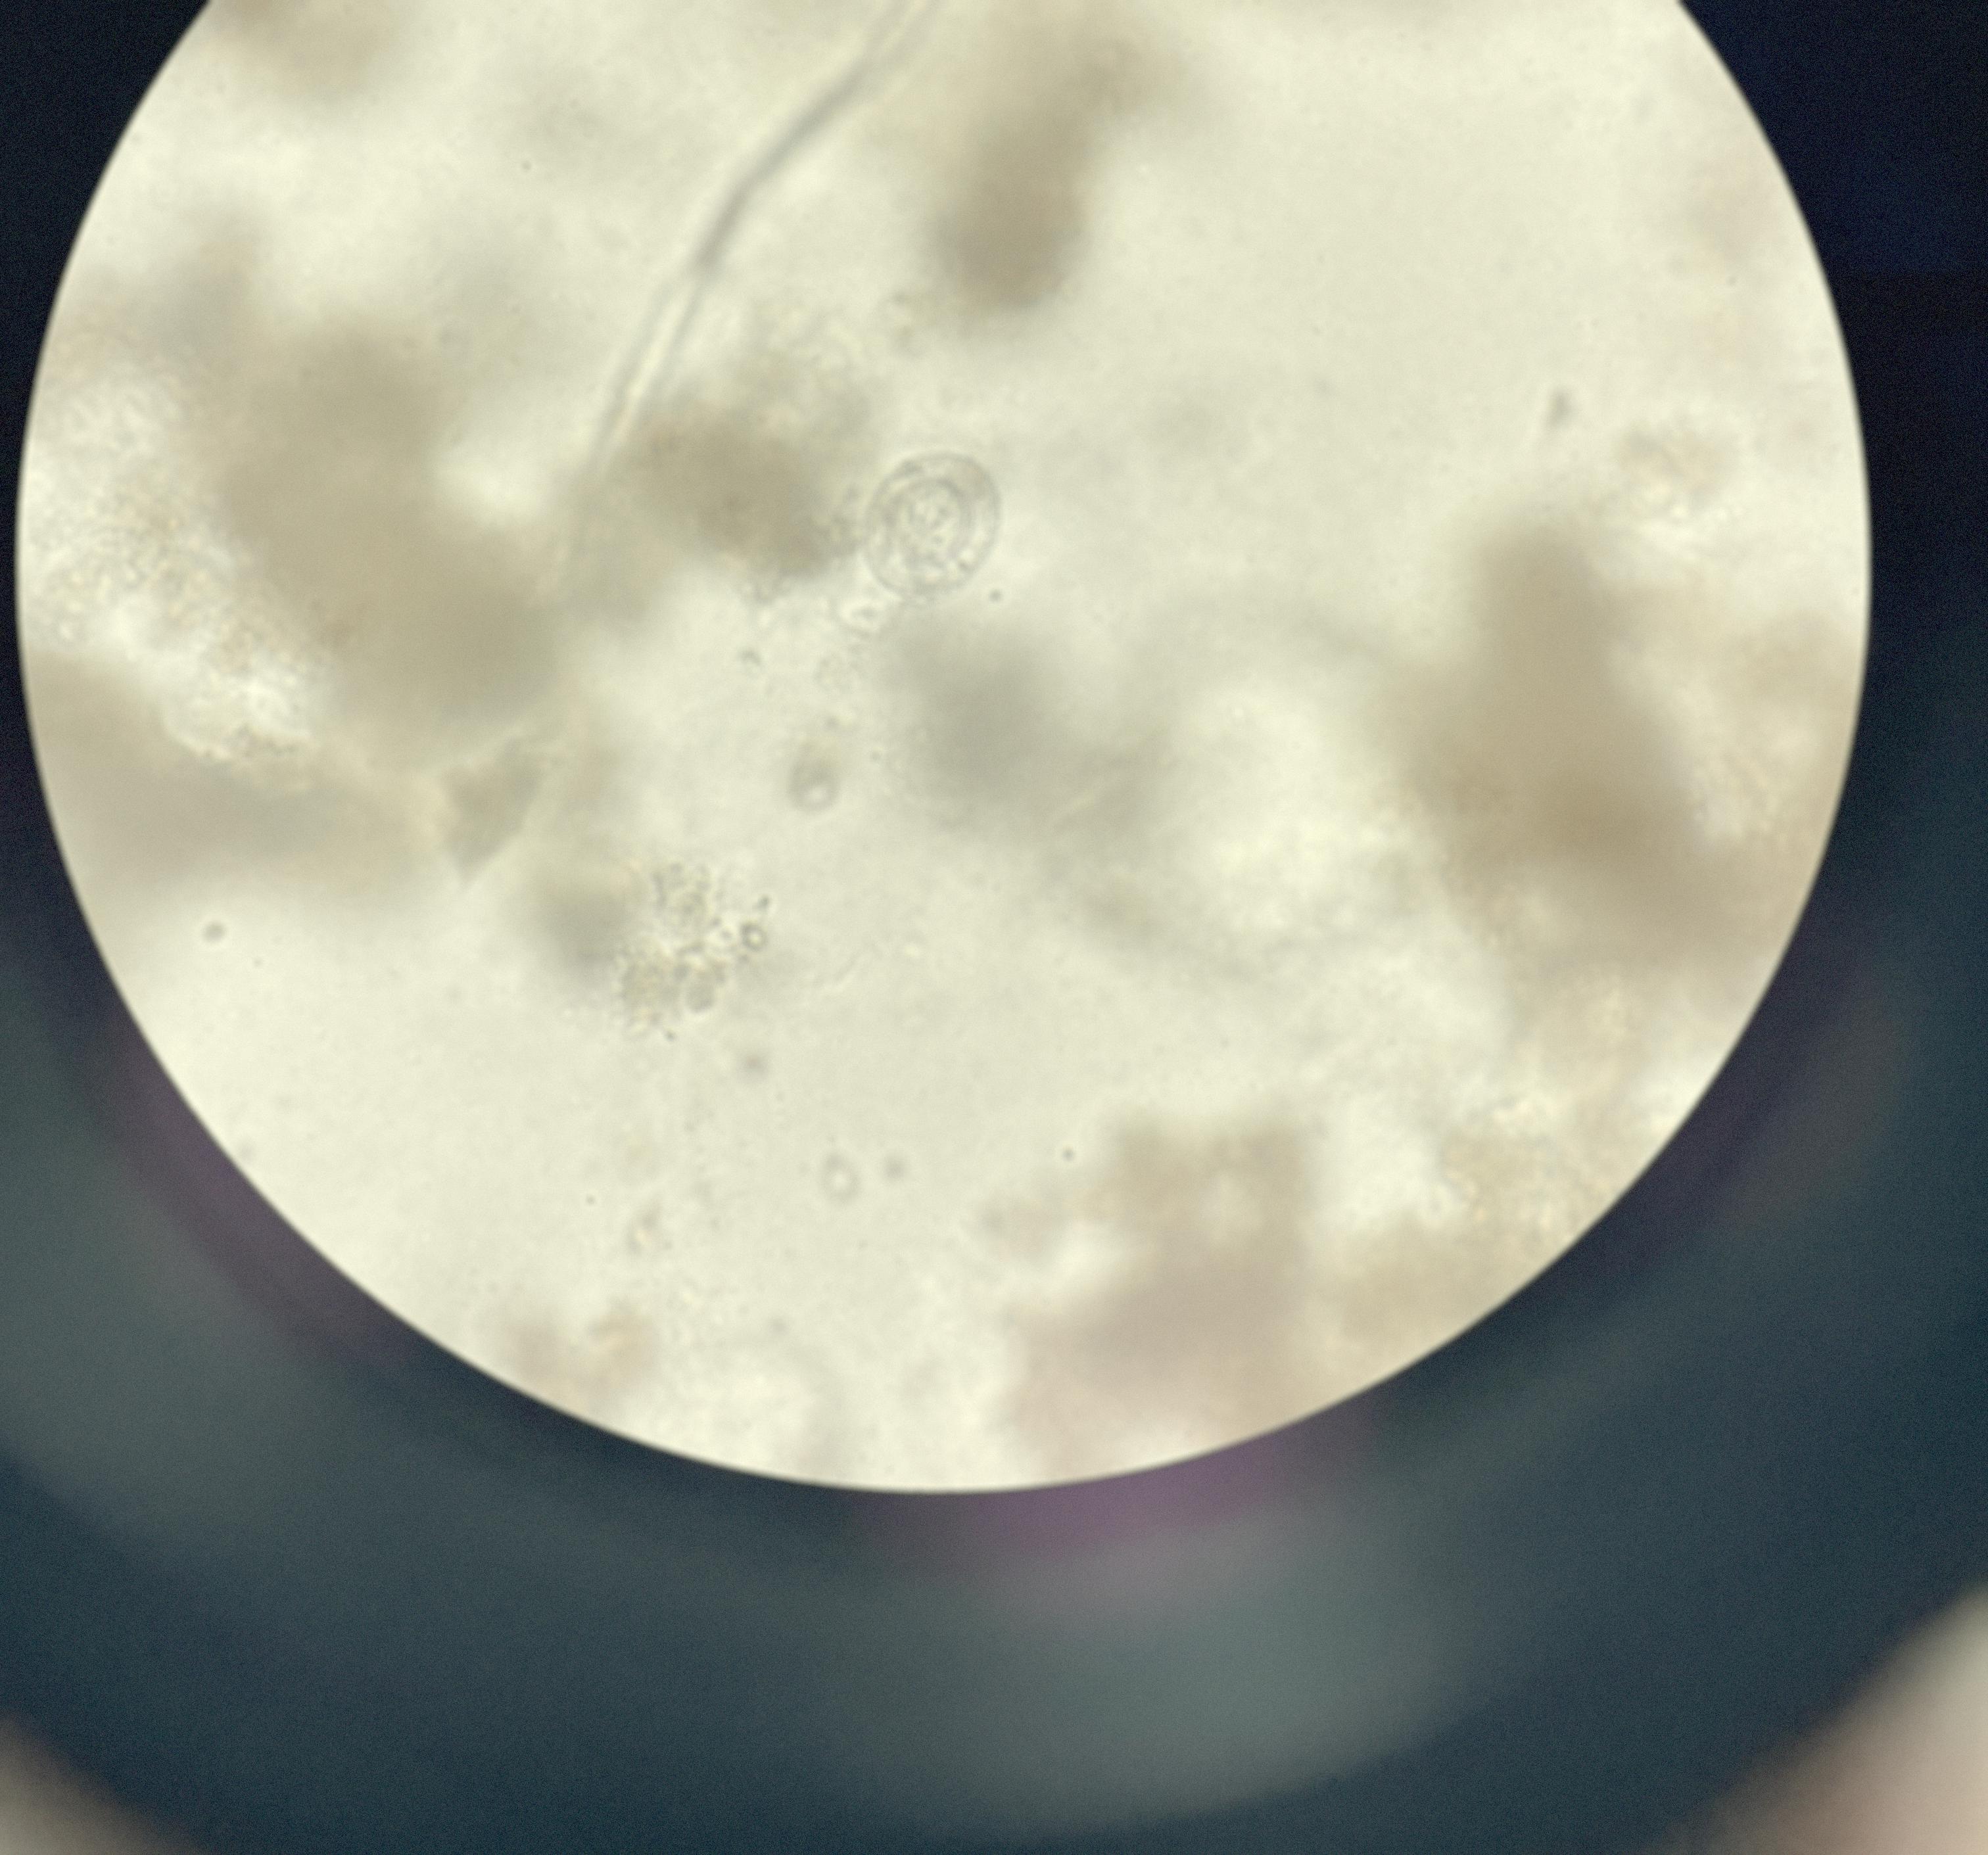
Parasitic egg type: Hymenolepis nana